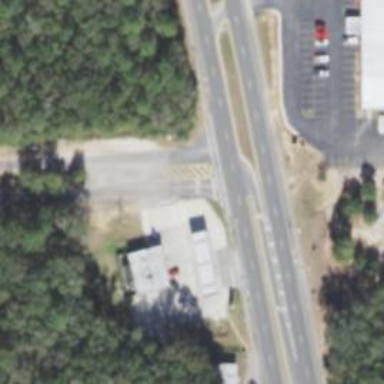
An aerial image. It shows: Marked crossing on the road.